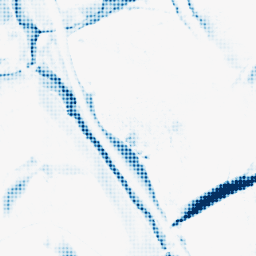
Category: morphological
Decomposition family: morphological_diamond
Decomposition parameters: operation: closing
radius: 15
Upsampling method: sinc_blackman
Upsampling parameters: scale: 8
kernel_size: 8
Upsampling scale: 8